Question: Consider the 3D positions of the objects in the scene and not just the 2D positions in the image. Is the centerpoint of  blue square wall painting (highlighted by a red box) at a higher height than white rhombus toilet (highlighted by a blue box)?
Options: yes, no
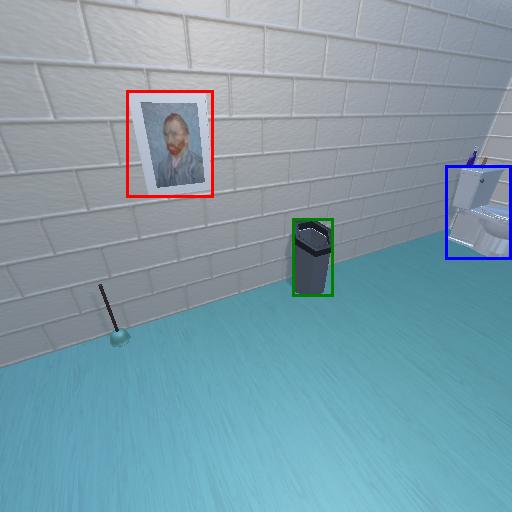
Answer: yes